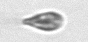
Label: Cryptophyta